Question: I am facing issue regarding placing balloons like this image:

'''
<div class="red_frame">
<img src="http://i.stack.imgur.com/54SMF.png" class="r_over"/>
<img src="http://i.stack.imgur.com/54SMF.png" class="r_over"/>
<img src="http://i.stack.imgur.com/54SMF.png" class="r_over"/>
<img src="http://i.stack.imgur.com/54SMF.png" class="r_over"/>
<img src="http://i.stack.imgur.com/54SMF.png" class="r_over"/>
<img src="http://i.stack.imgur.com/54SMF.png" class="r_over"/>
<img src="http://i.stack.imgur.com/54SMF.png" class="r_over"/>
</div>
.red_frame {
float: left;
width: 143px;
height: 346px;
margin: 0 2px 0 0;
position: relative;
}
.r_over
{position: relative;
right: 29px;}
'''
Fiddle link
<URL>
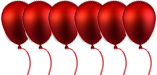
Answer: You almost near to solve it by yourself.
Playing with position is a good approach, but for this solution, you just simply need 'margin-left: -10px'.
'''
.red_frame {
float: left;
width: 143px;
height: 346px;
margin: 0 2px 0 0;
position: relative;
}
.r_over {
position: relative;
right: 29px;
margin-left: -10px;
}
'''
'''
<div class="red_frame">
<img src="http://i.stack.imgur.com/54SMF.png" class="r_over" />
<img src="http://i.stack.imgur.com/54SMF.png" class="r_over" />
<img src="http://i.stack.imgur.com/54SMF.png" class="r_over" />
<img src="http://i.stack.imgur.com/54SMF.png" class="r_over" />
<img src="http://i.stack.imgur.com/54SMF.png" class="r_over" />
<img src="http://i.stack.imgur.com/54SMF.png" class="r_over" />
<img src="http://i.stack.imgur.com/54SMF.png" class="r_over" />
</div>
'''